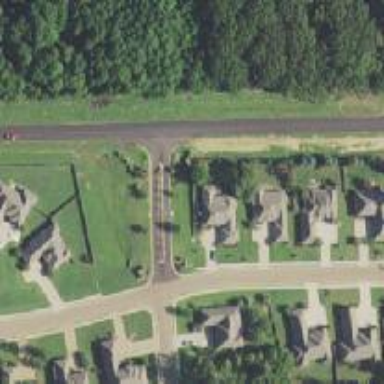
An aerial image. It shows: Residential road.